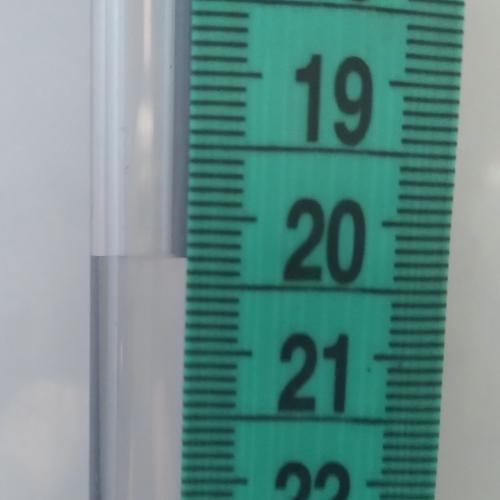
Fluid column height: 20.3 cm